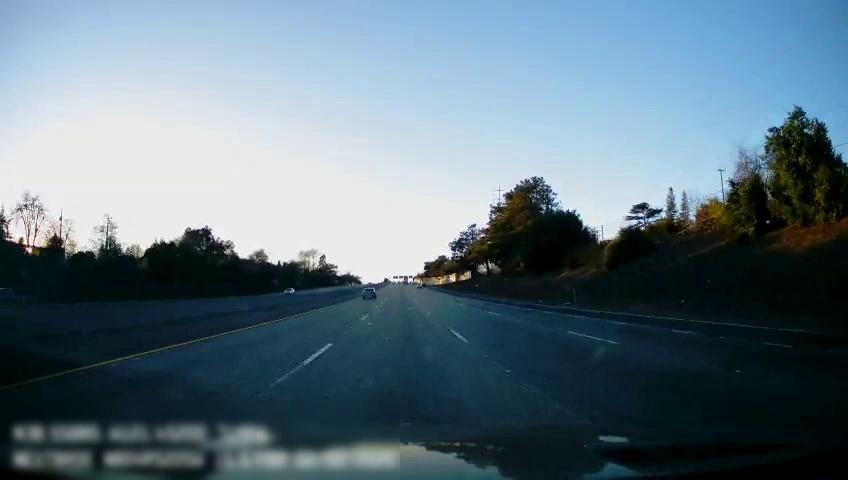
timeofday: Day
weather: Sunny
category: Drivable Space
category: Vehicles | SUV
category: Vehicles | Car
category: Lanes | Alternate Lane
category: Lanes | Current Lane
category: Lanes | Current Lane
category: Lanes | Alternate Lane
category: Lanes | Alternate Lane